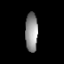
Tissue: lung
Cell type: Endothelial cells
Senescence score: 0.6057
Nuclear area (px): 483
Mean DAPI intensity: 143.785